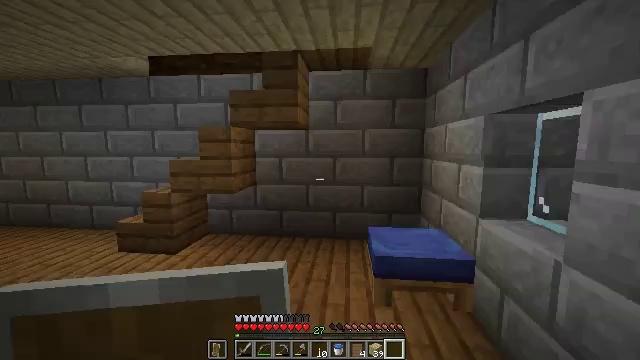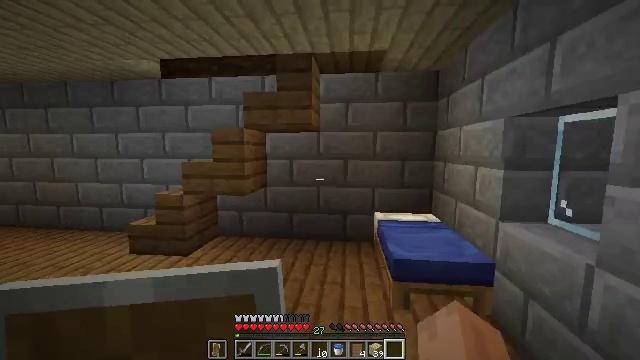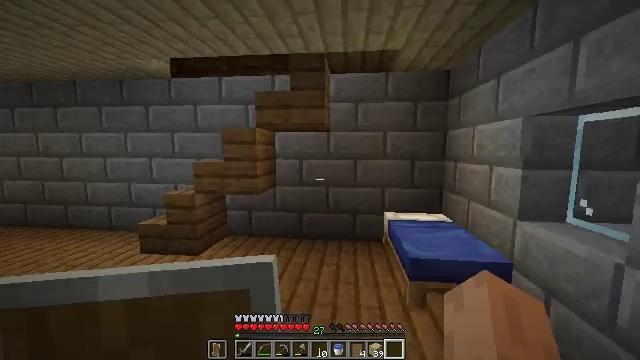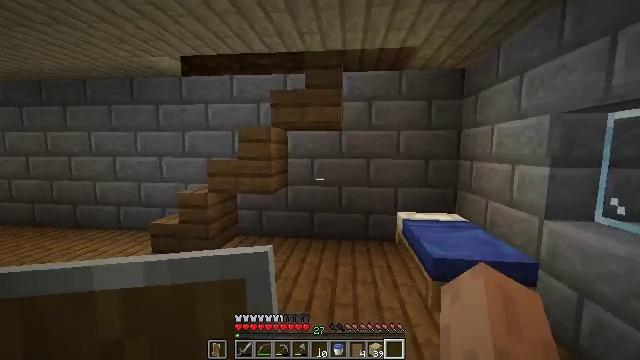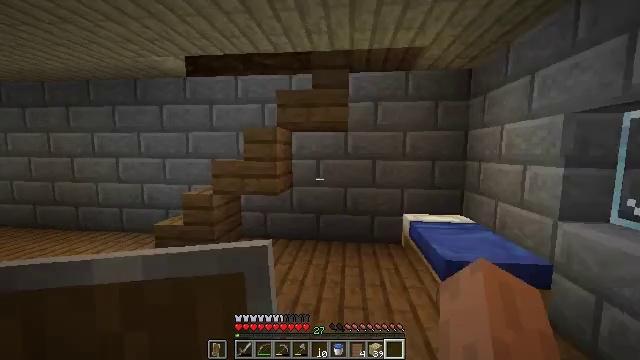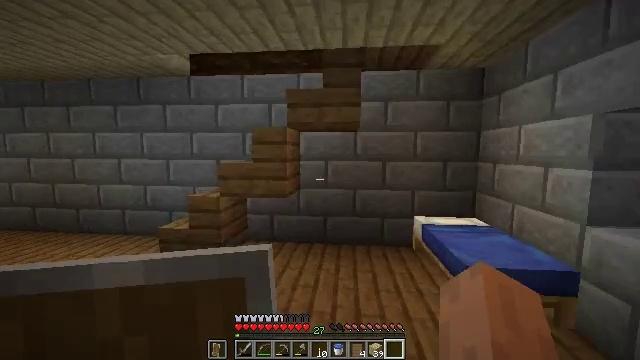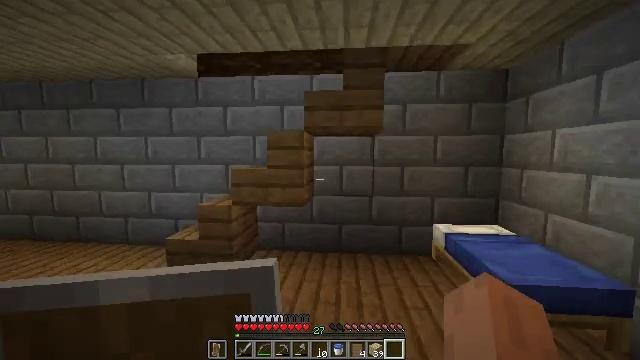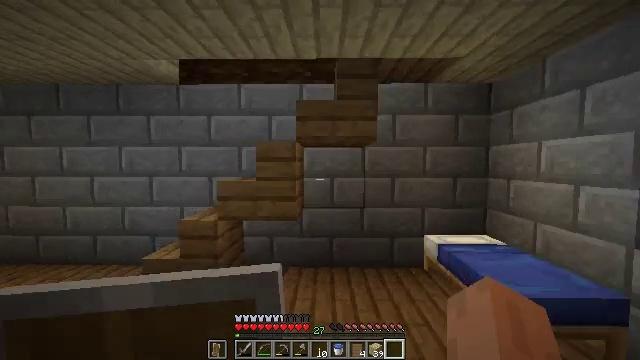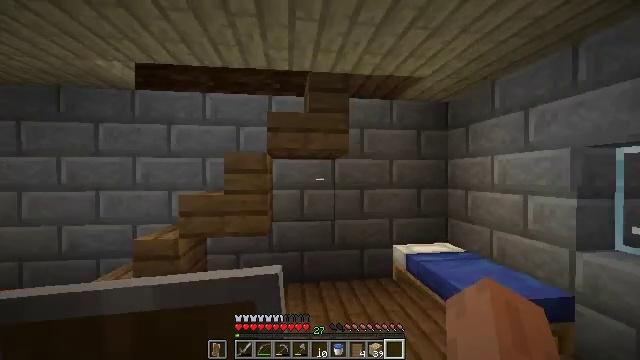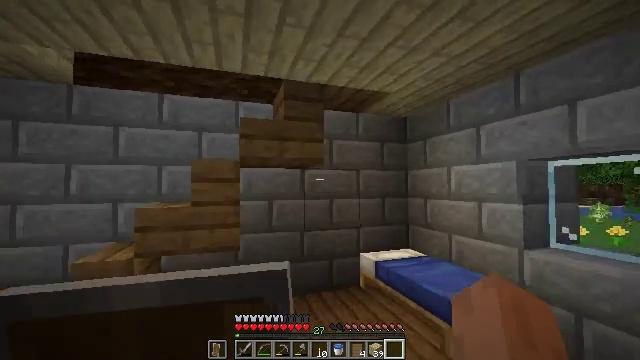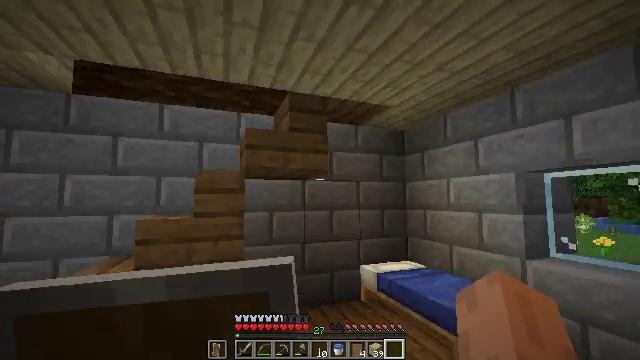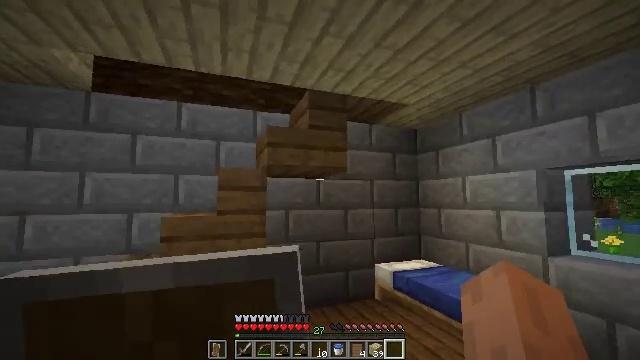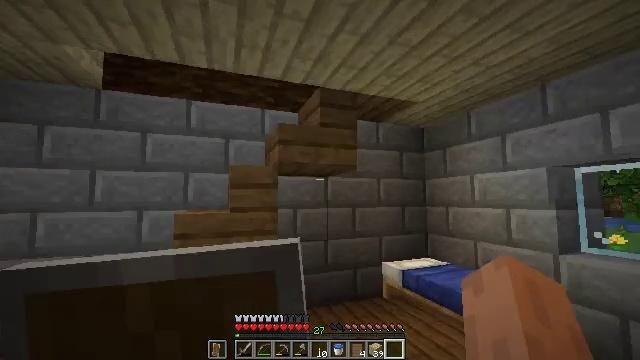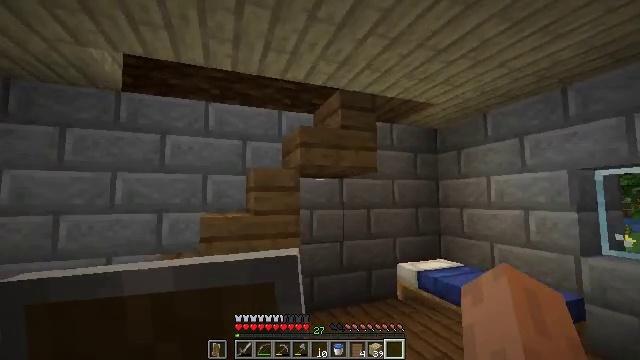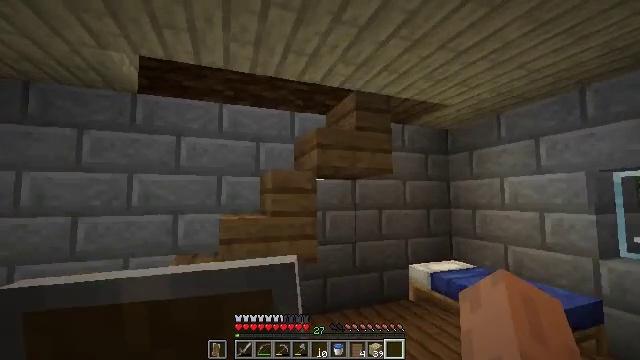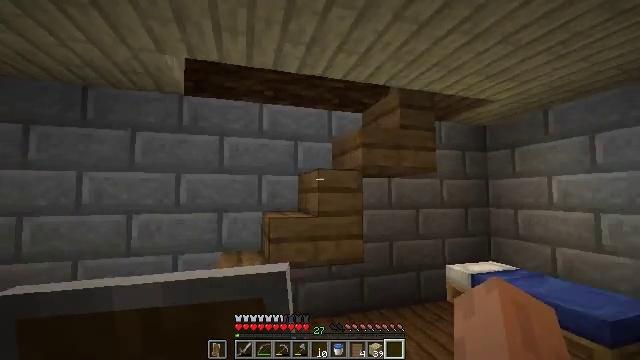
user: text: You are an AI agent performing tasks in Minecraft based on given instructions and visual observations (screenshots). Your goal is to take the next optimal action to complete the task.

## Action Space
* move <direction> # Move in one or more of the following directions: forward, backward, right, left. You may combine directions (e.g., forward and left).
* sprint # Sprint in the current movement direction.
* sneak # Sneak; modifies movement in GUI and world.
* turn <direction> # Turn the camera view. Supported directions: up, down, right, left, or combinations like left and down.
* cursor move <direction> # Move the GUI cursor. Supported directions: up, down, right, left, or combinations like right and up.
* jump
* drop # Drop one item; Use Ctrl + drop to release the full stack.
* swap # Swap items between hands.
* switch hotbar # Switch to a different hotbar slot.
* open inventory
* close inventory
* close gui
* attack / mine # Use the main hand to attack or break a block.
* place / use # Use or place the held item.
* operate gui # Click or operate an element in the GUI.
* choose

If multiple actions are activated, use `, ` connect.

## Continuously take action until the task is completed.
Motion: motion action
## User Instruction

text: Remove the blue bed from its location.
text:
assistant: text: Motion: move left
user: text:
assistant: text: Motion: move left
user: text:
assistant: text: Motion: move forward and move left
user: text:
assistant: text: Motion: move forward and move left
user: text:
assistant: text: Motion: move forward and move left
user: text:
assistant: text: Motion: move forward and move left
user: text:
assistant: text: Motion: move forward and move left, turn right and up
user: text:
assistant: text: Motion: move left, turn right and up
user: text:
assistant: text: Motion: move left, turn right and up
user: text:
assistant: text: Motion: move left, turn right and up
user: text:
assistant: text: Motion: move left
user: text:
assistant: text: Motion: move left
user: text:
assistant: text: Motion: move left
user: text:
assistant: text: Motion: move left
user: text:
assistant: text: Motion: move left, turn left
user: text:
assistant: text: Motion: move left, turn left and down
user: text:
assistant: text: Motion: move left, turn left and down
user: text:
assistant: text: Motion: move left, turn down
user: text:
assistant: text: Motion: move forward and move left
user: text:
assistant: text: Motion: move forward and move left, turn down
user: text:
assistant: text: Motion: move forward and move left, turn down
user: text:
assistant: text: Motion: move forward and move left, turn right and down
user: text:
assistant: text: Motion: move forward and move left
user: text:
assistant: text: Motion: move forward and move left, turn right
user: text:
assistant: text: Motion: move forward and move left, turn right and up
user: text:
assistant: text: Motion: move forward and move left, turn right and up
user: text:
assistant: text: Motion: move left, turn left and up
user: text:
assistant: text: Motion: move back and move left
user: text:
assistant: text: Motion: move back and move left, turn right
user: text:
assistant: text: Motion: move back and move left, turn right and up